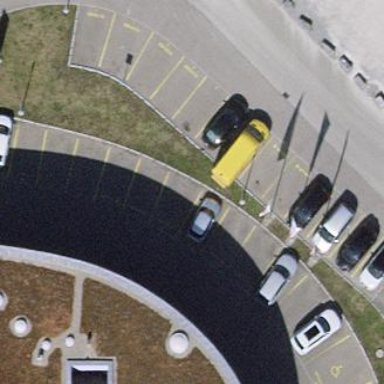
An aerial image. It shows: Street side parking area.